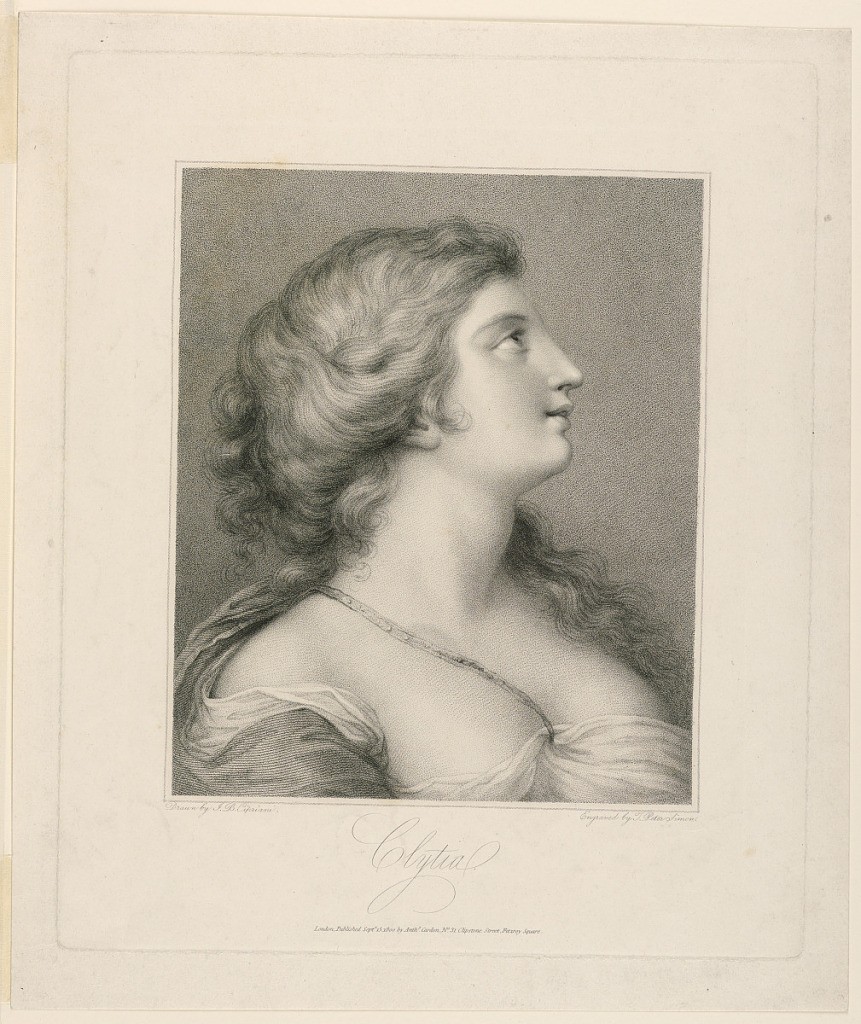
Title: Clytia
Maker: T. Peter Simon The Younger, English, ca. 1750 - 1810
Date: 1800
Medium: Stipple engraving on paper
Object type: Print
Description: A bust length young woman in right profile, looking up. Her dress is caught by a ribbon over her shoulders.